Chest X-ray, AP view. Patient: 13 years old, sex M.
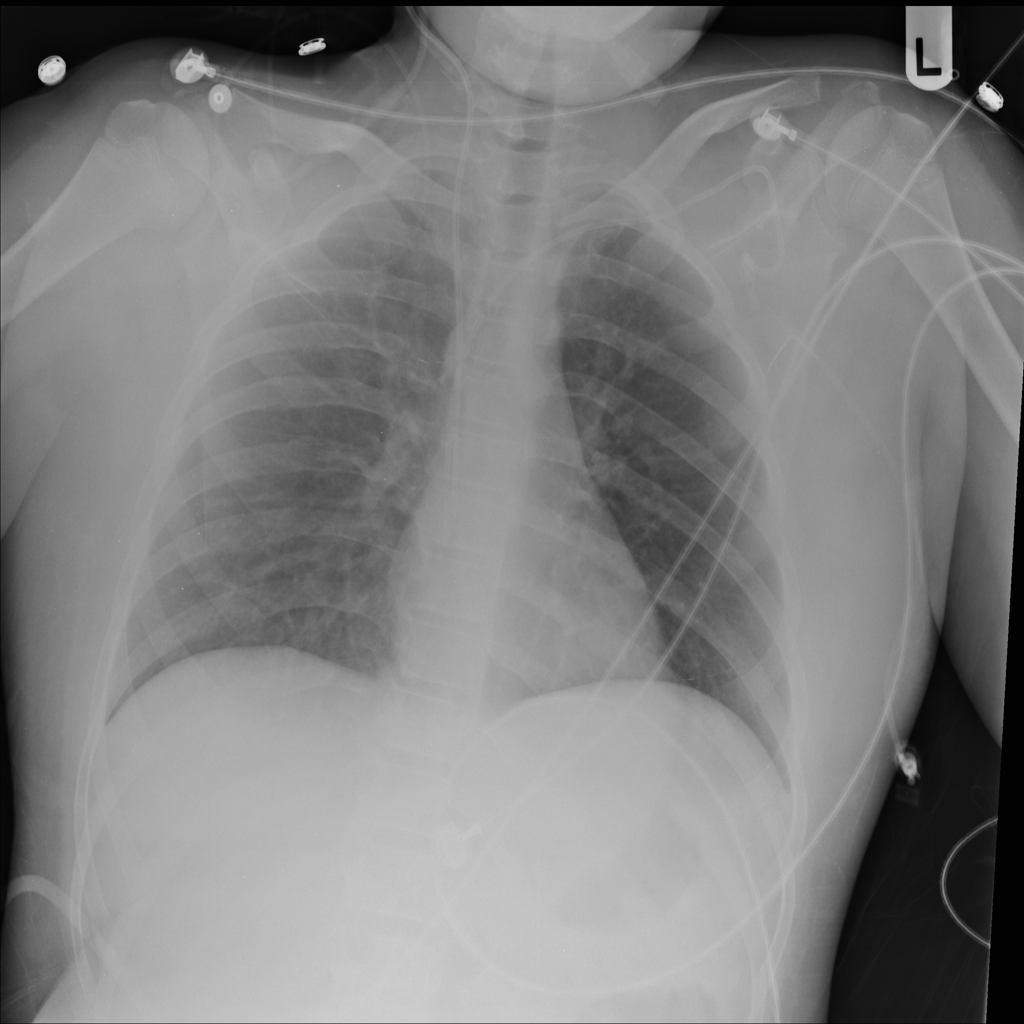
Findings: No Finding